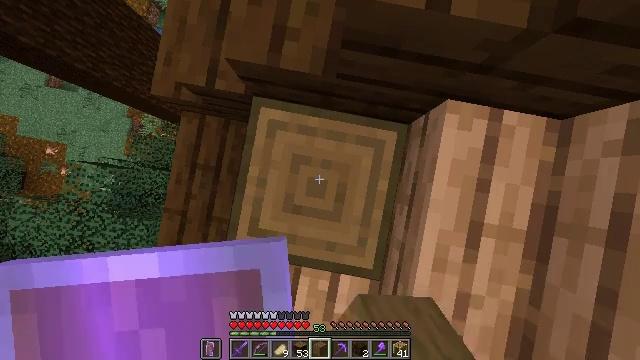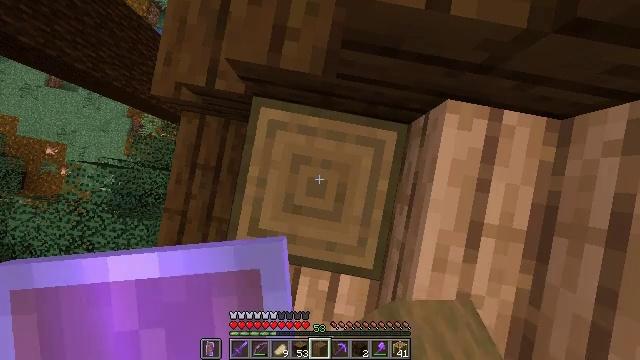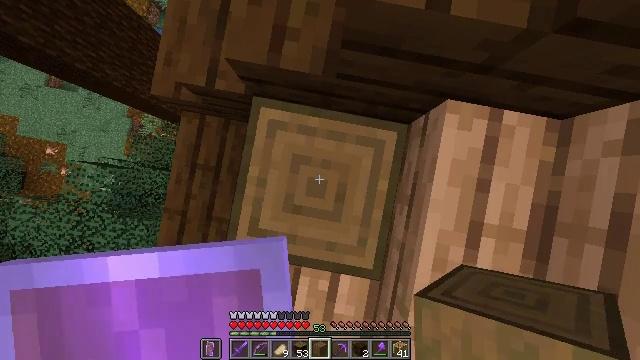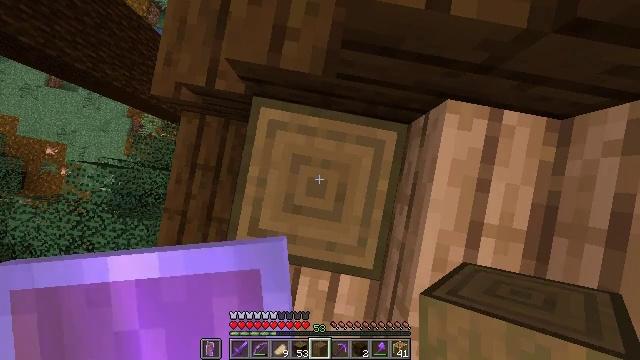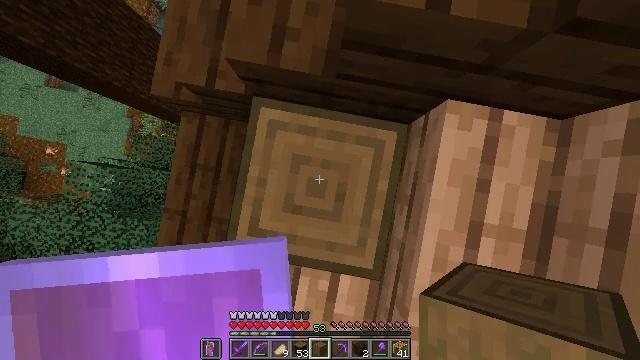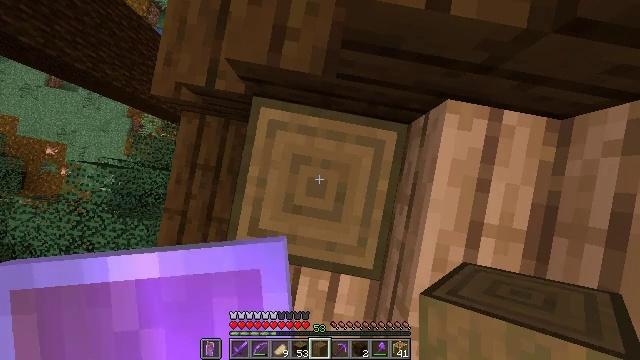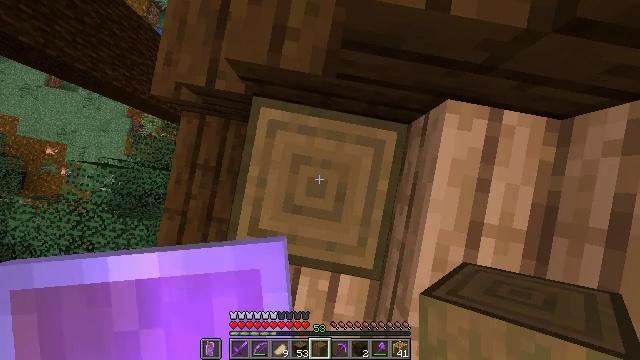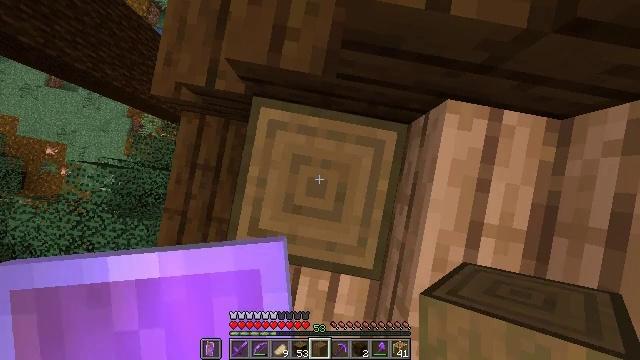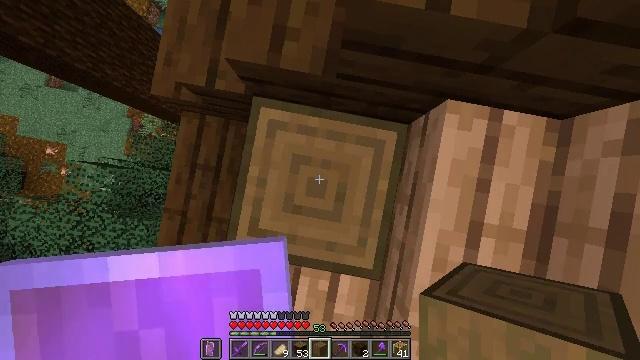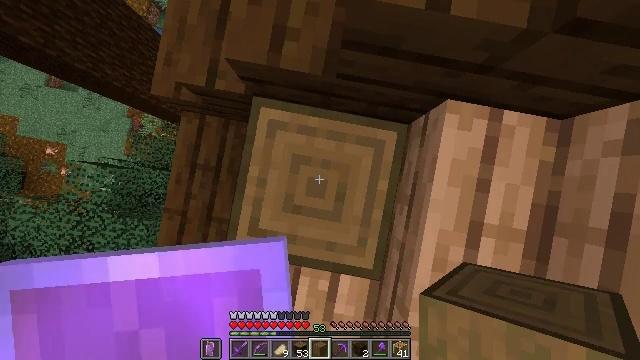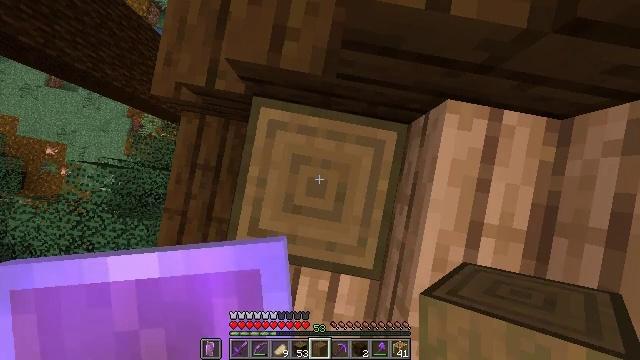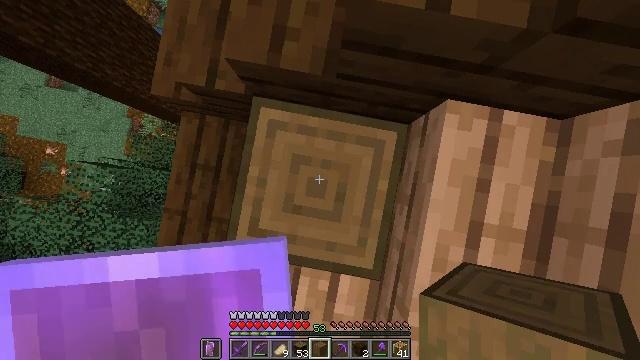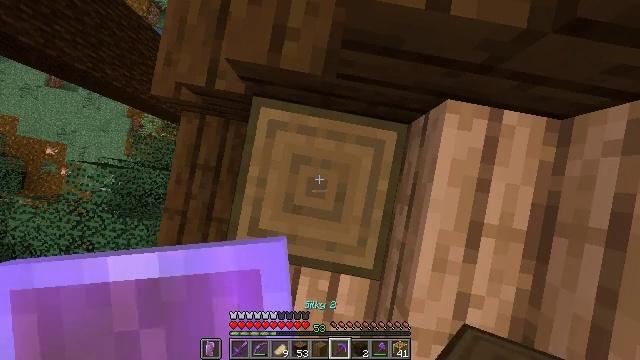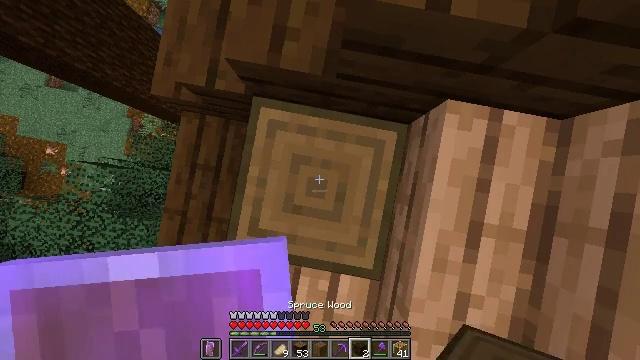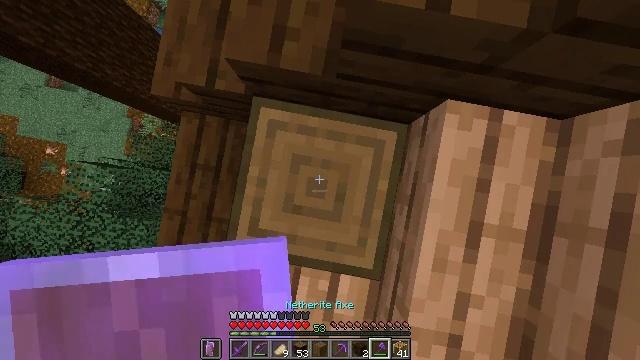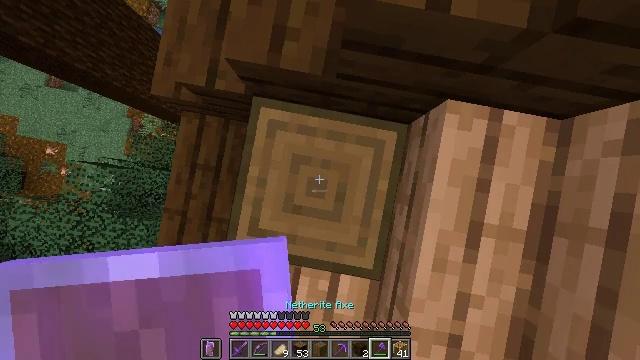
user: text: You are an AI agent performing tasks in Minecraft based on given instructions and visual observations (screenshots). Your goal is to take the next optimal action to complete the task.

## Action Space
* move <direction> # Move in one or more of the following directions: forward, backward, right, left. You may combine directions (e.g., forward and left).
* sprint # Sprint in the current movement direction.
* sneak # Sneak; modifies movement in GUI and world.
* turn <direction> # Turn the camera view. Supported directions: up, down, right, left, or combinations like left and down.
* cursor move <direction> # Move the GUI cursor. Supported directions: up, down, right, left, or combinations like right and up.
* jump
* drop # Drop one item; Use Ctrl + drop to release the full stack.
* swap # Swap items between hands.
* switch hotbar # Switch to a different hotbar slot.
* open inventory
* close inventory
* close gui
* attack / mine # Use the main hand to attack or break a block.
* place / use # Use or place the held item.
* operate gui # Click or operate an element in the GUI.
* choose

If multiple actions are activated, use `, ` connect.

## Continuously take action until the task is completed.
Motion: motion action
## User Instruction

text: Gather stripped spruce log from the tree.
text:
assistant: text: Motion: no_op
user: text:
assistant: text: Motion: no_op
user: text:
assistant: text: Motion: no_op
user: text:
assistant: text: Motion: no_op
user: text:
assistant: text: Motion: no_op
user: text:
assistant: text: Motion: no_op
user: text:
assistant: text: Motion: no_op
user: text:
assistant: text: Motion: no_op
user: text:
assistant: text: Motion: no_op
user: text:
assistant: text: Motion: no_op
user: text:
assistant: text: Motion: no_op
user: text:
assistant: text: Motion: no_op
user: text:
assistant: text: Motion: no_op
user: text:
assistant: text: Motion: no_op
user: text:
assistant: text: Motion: no_op
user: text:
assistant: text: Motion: no_op
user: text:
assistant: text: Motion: no_op
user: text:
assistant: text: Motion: no_op
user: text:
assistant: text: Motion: no_op
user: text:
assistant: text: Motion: no_op
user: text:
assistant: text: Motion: no_op
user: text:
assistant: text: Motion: attack / mine
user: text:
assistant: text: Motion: attack / mine
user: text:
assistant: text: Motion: attack / mine
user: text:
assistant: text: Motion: attack / mine
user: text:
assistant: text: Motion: attack / mine
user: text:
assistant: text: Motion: attack / mine
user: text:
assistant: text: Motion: attack / mine
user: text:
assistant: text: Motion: attack / mine
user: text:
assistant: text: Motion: no_op